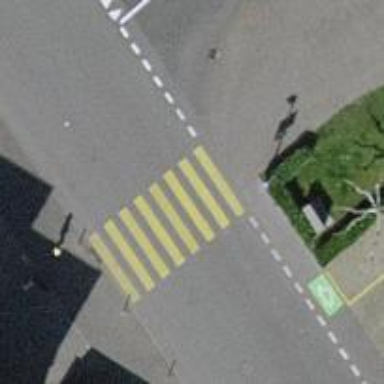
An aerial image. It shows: Uncontrolled zebra crossing on the road.